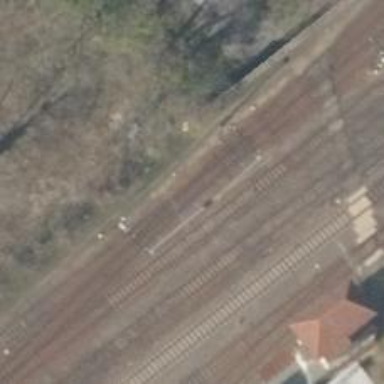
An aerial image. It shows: Railway switch.